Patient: sex F, age 34
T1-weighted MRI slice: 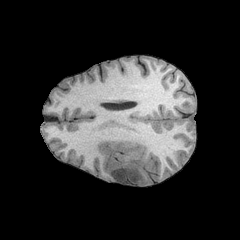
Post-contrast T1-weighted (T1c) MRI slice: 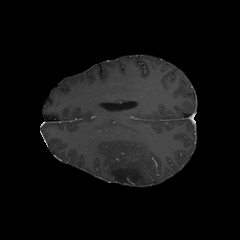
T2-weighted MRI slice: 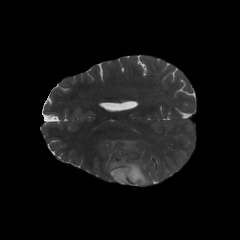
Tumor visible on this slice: yes
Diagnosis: Astrocytoma, IDH-mutant
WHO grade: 3